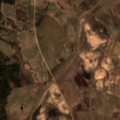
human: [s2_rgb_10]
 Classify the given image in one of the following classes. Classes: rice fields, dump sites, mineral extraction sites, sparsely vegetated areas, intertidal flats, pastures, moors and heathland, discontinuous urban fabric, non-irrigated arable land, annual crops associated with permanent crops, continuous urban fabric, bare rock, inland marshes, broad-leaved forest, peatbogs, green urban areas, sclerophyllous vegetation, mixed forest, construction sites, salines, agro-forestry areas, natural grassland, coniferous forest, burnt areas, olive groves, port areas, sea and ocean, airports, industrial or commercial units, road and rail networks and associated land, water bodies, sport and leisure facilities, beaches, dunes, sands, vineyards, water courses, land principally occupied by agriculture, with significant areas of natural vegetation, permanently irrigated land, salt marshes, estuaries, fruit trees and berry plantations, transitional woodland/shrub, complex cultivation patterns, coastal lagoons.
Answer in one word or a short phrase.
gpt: non-irrigated arable land, pastures, land principally occupied by agriculture, with significant areas of natural vegetation, mixed forest